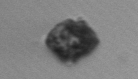
Label: Kryptoperidinium_triquetrum